Interaction volume radius: 10 \u00c5
Interaction volume height: 15 \u00c5
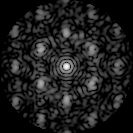
Disorder parameter: 0.5807